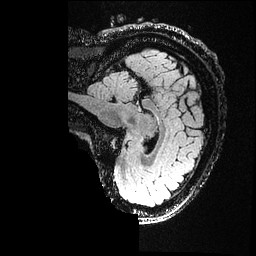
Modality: FLAIR
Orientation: sagittal
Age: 35
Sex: female
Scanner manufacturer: ge
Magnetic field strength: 3 T
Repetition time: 4.802 s
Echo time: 0.1169 s